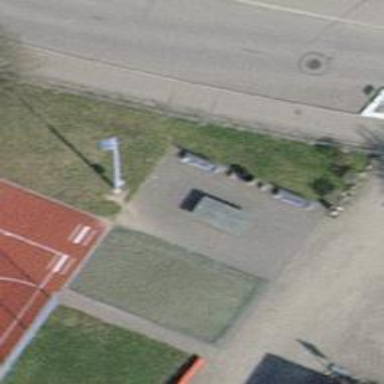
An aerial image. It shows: Pitch for leisure activities.